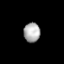
Tissue: lung
Cell type: Others
Senescence score: 0.6283
Nuclear area (px): 317
Mean DAPI intensity: 171.382